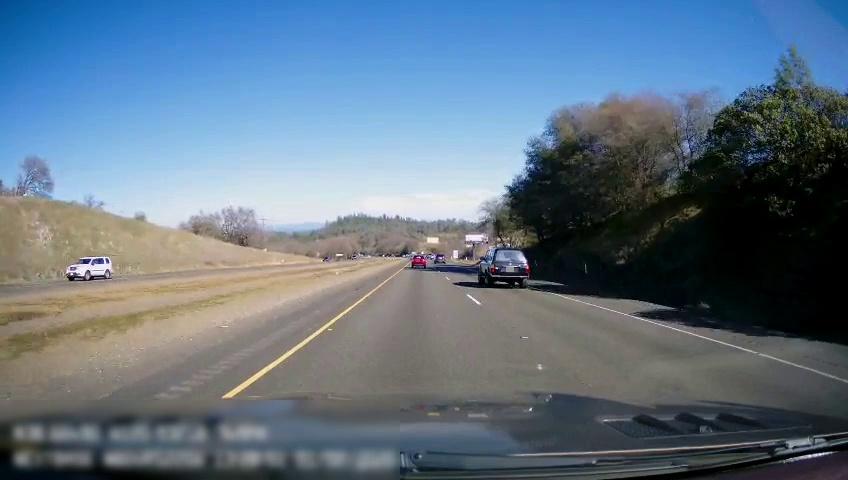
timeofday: Day
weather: Sunny
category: Drivable Space
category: Drivable Space
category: Vehicles | SUV
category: Vehicles | SUV
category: Vehicles | SUV
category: Vehicles | Car
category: Lanes | Current Lane
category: Lanes | Current Lane
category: Lanes | Alternate Lane